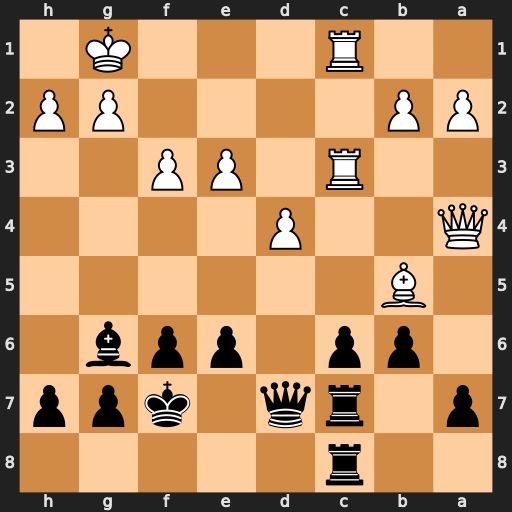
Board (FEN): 2r5/p1rq1kpp/1pp1ppb1/1B6/Q2P4/2R1PP2/PP4PP/2R3K1
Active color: b
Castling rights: -
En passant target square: -
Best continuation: cxb5 Rxc7 Rxc7 Rxc7 Qxc7